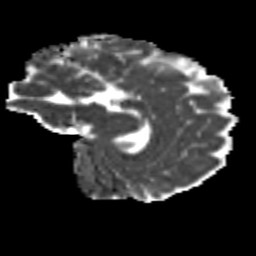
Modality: MD
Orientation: sagittal
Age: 13
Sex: female
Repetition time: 9.4 s
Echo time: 0.089 s